Question: For example, I want to hide the '0' and '5' in the chart. How can I achieve that?

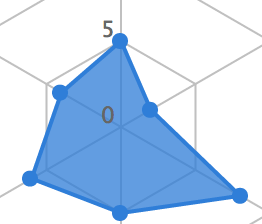
Answer: In a polar chart, that is the yAxis. Disable the labels:
'''
yAxis: {
labels: {enabled: false}
},
'''
Here's an <URL>.